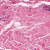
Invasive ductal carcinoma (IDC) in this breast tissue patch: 0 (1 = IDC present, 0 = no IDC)